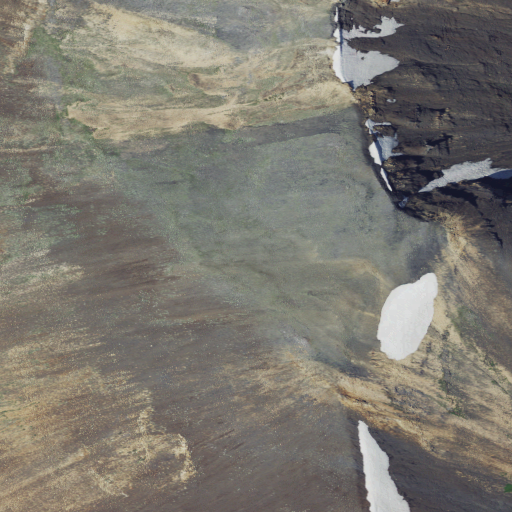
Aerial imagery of ridge(s) in Oregon named Hurricane Divide containing barren land, evergreen forest, shrub, and grassland